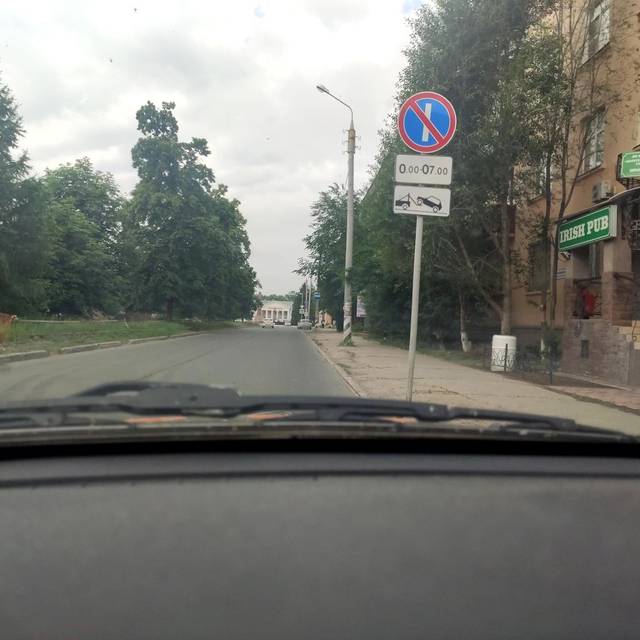
Region: Russia
Coordinates: 53.515, 49.412